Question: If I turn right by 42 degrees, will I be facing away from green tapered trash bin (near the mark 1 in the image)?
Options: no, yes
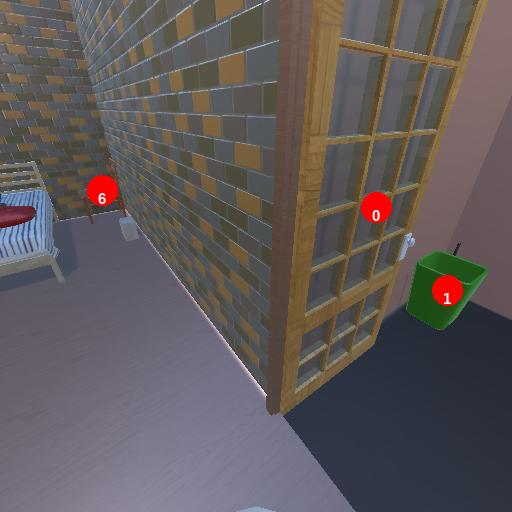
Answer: no